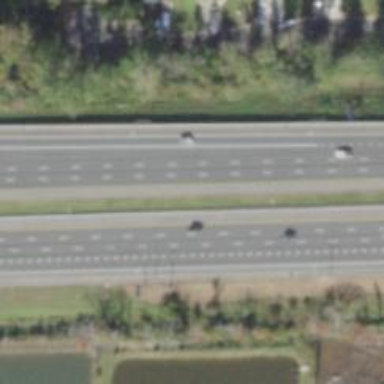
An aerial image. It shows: Motorway junction.